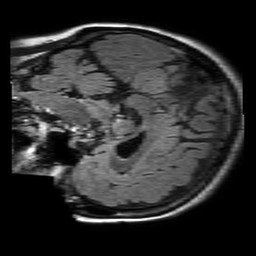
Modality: FLAIR
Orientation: sagittal
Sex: female
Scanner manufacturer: philips
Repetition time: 11 s
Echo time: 0.125 s